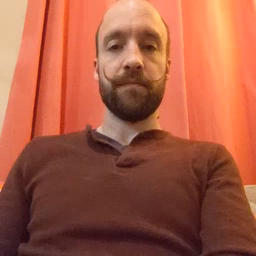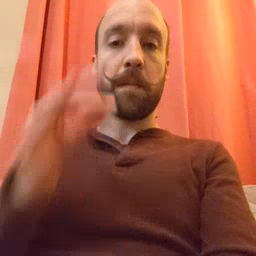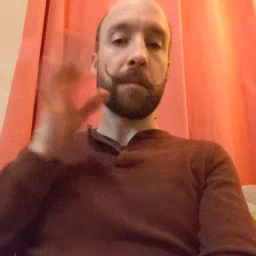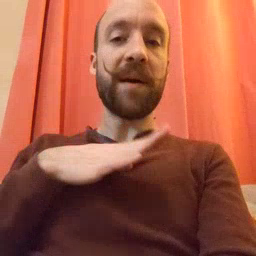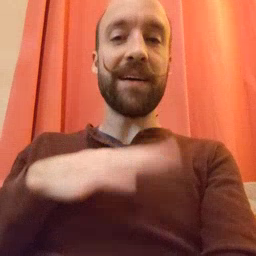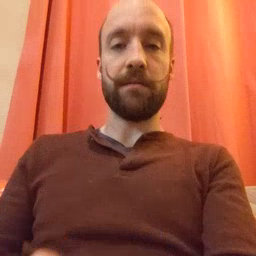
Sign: bee